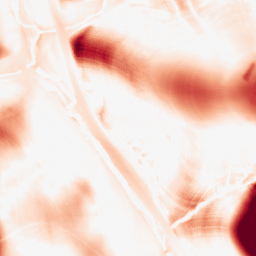
Category: morphological
Decomposition family: morphological
Decomposition parameters: operation: opening
size: 50
Upsampling method: bspline
Upsampling parameters: scale: 4
Upsampling scale: 4